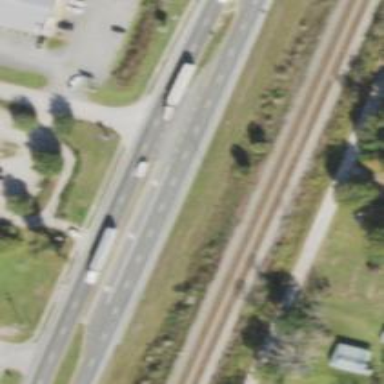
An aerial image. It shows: Trunk link highway.